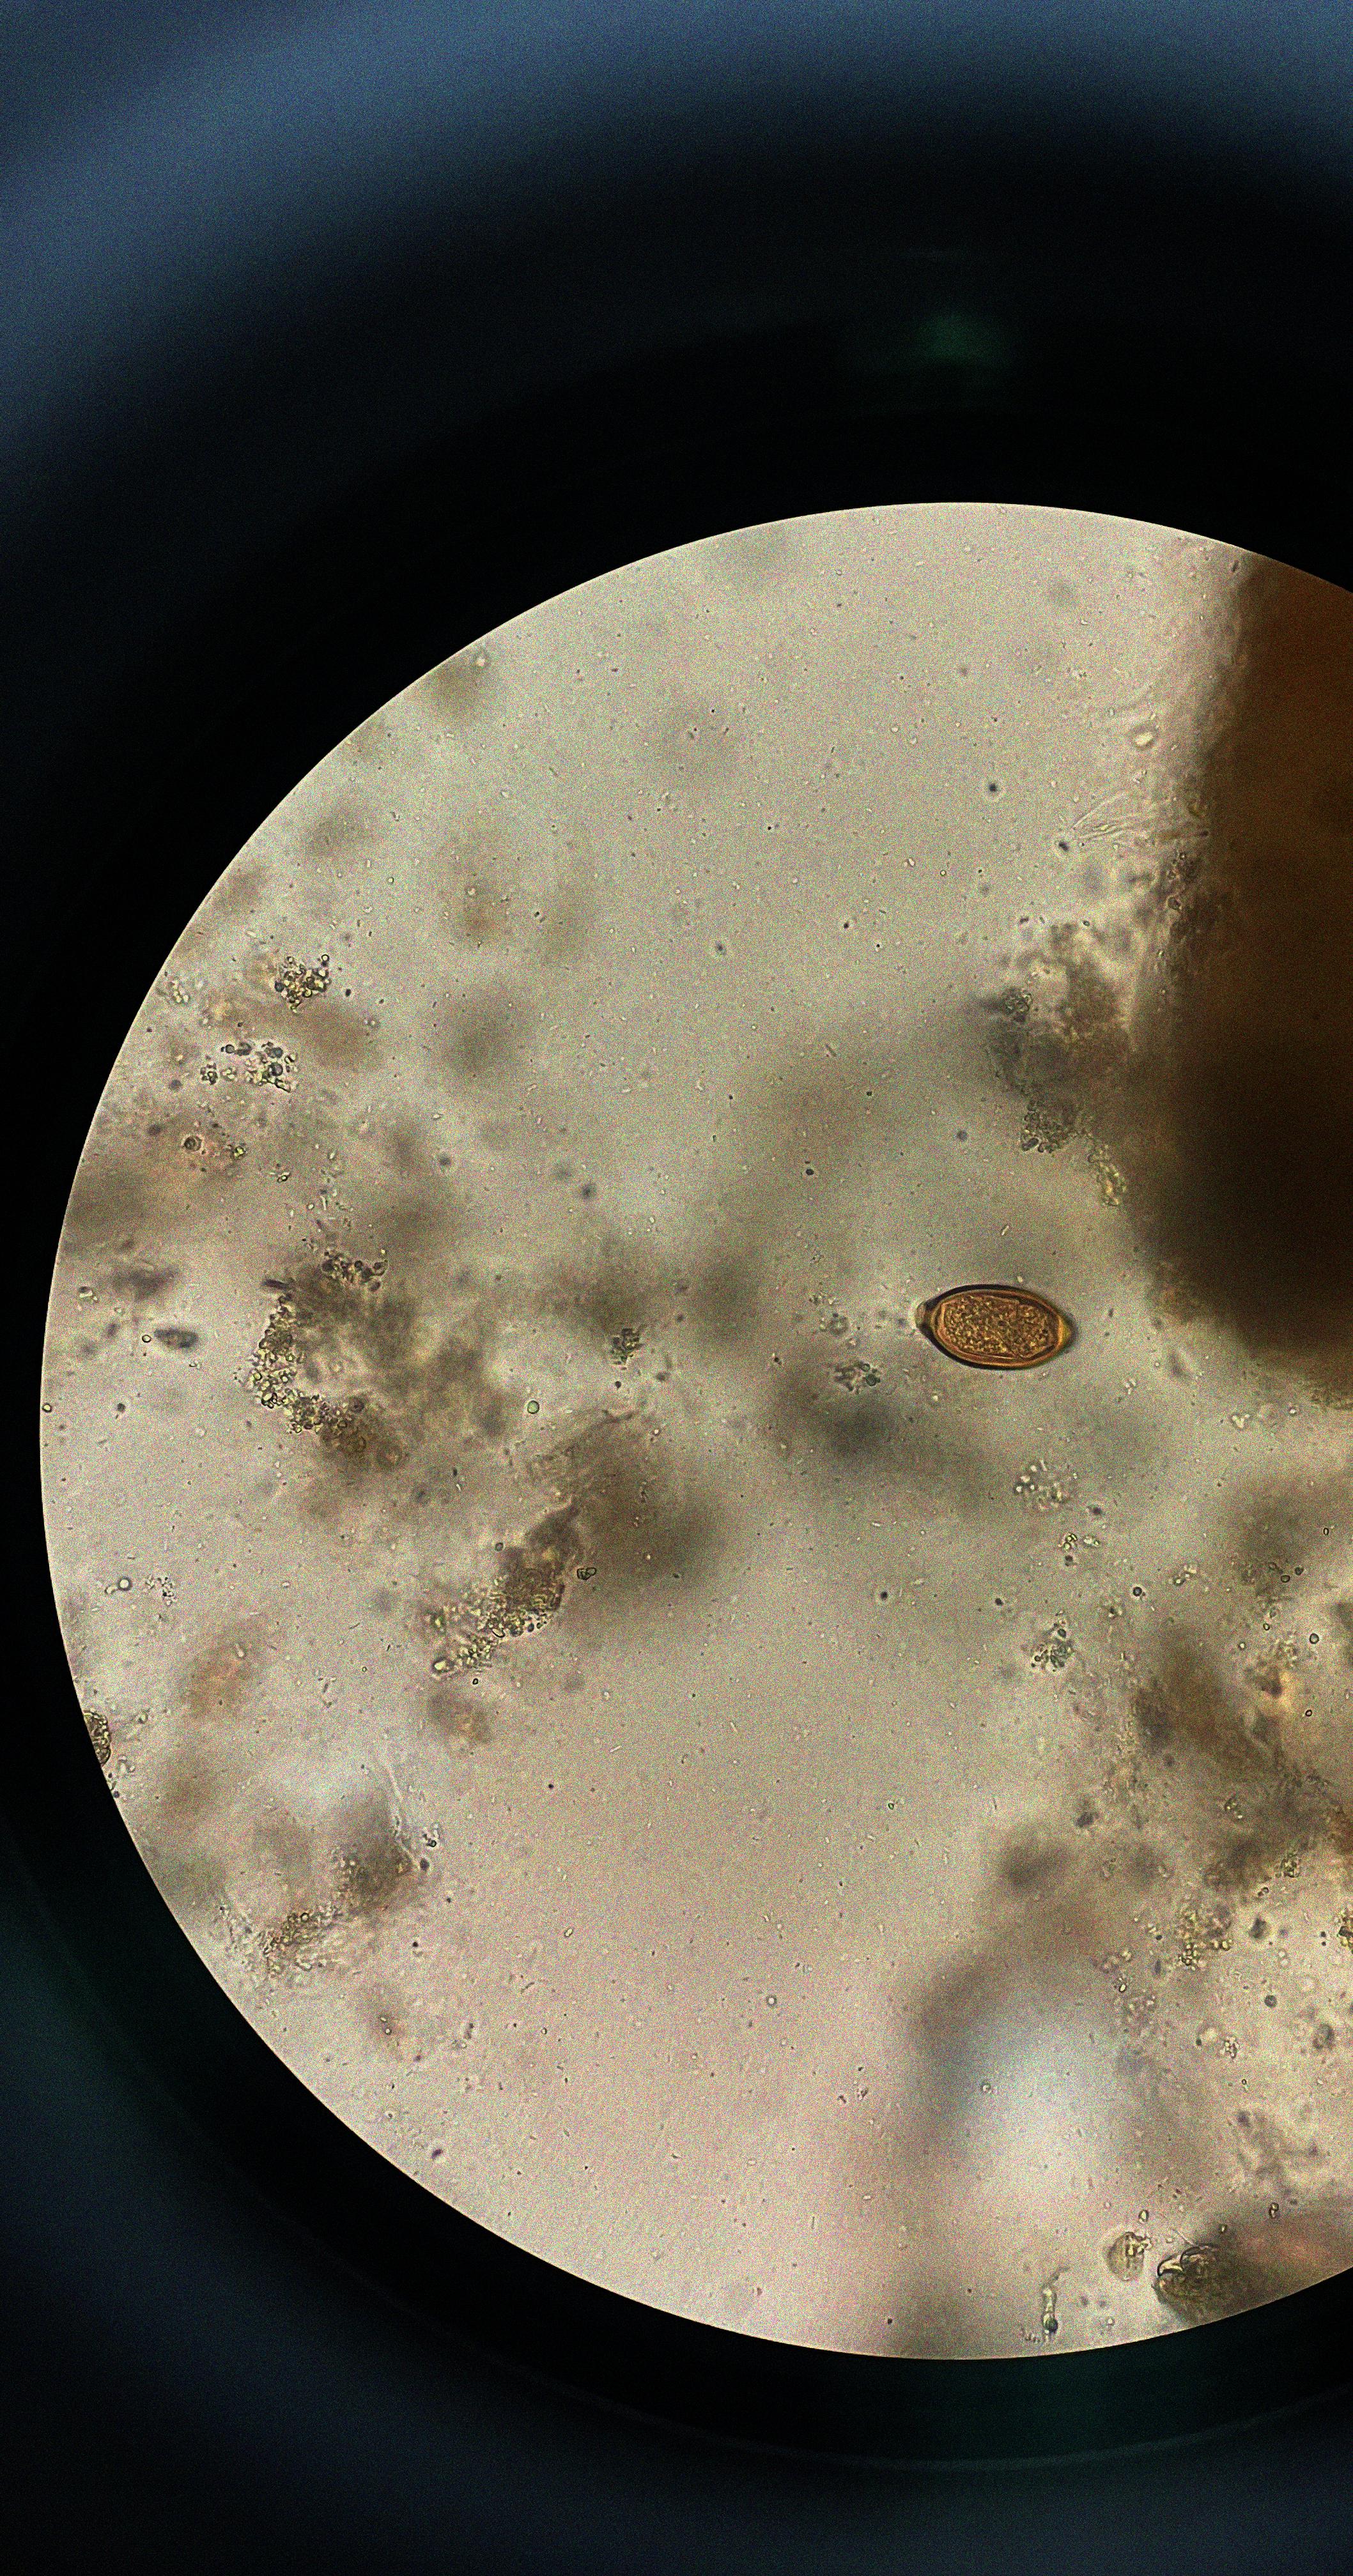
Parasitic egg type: Trichuris trichiura